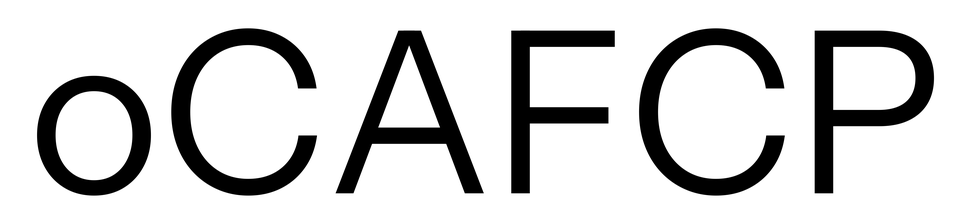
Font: InstrumentSans_Regular